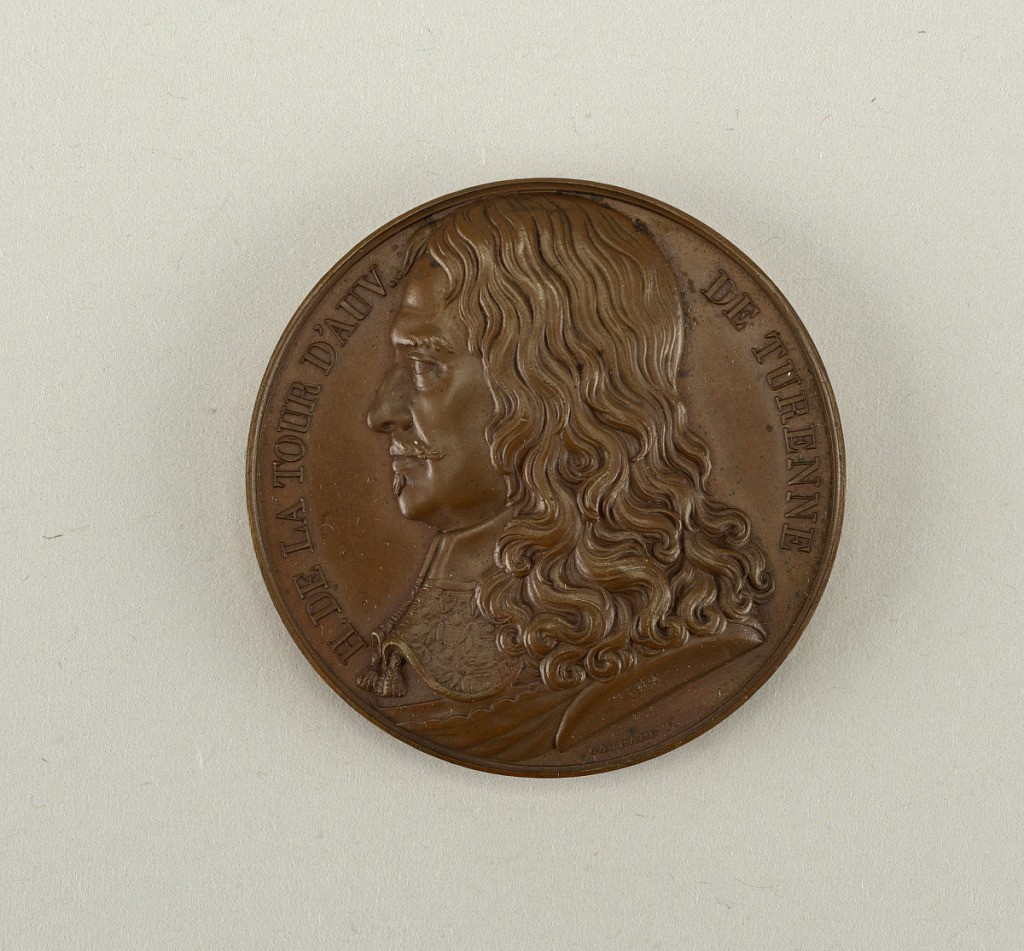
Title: Galerie métallique des grands hommes français (Great Men of France)
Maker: Raymond Gayrard, French, 1777 - 1858
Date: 1819
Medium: Cast bronze
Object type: Medal
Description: Bust of Henri de La Tour d'Auvergne, Vicomte de Turenne (1611-1675).